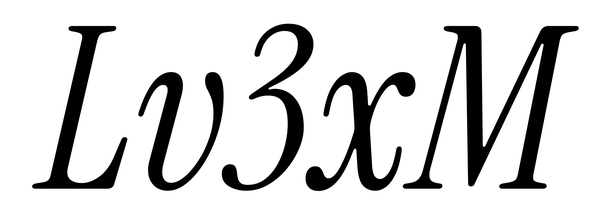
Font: InstrumentSerif-Italic